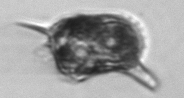
Label: Amylax